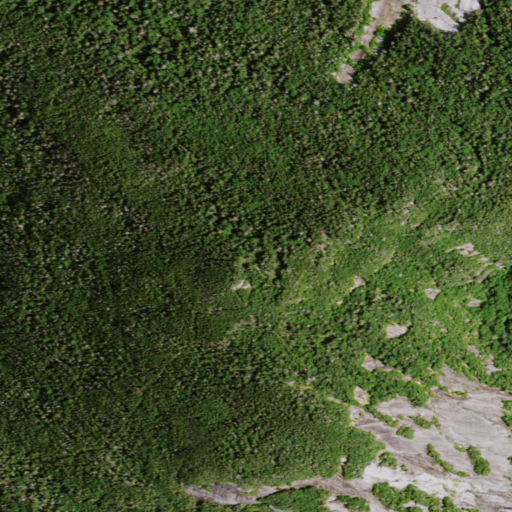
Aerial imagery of mountain in New York named Upper Wolfjaw Mountain containing evergreen forest, mixed forest, and barren land